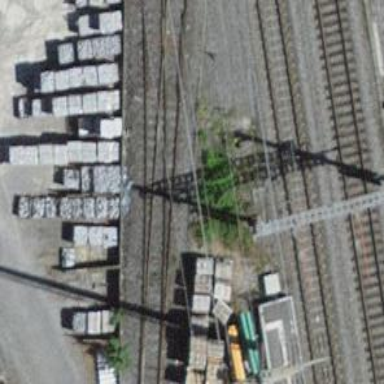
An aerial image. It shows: Railway switch with the turnout on the left side.